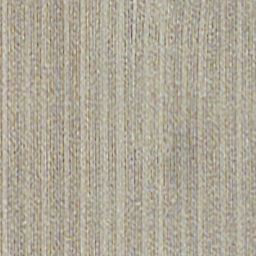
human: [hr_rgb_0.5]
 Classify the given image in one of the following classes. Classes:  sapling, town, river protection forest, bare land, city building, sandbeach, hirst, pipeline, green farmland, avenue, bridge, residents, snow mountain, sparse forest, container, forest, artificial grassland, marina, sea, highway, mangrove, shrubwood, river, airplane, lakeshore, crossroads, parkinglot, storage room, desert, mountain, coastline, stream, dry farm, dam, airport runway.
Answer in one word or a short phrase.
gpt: dry farm